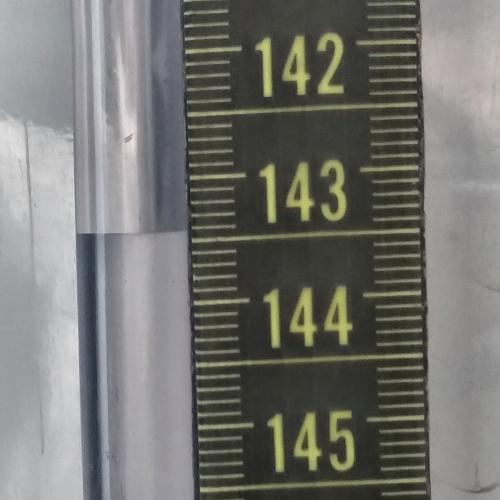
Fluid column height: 143.4 cm